Question: I would like get GA in my apps. I've tried to do this:
I used this Google Analytics SDK for iOS v3 (Beta)- <URL>
I've followed all the steps of the documentation.
also already tried <URL>

In my AppDelegate.h
'''
#import <UIKit/UIKit.h>
#import "GAI.h"
@interface AppDelegate : UIResponder <UIApplicationDelegate>
@property(nonatomic, strong) id<GAITracker> tracker;
@property (strong, nonatomic) UIWindow *window;
@end
'''
In my AppDelegate.m
'''
#import "AppDelegate.h"
#import "GAI.h"
@implementation AppDelegate
- (BOOL)application:(UIApplication *)application didFinishLaunchingWithOptions:(NSDictionary *)launchOptions
{
[GAI sharedInstance].trackUncaughtExceptions = YES;
// Optional: set Google Analytics dispatch interval to e.g. 20 seconds.
[GAI sharedInstance].dispatchInterval = 20;
// Optional: set Logger to VERBOSE for debug information.
[[[GAI sharedInstance] logger] setLogLevel:kGAILogLevelVerbose];
// Initialize tracker.
id<GAITracker> tracker = [[GAI sharedInstance] trackerWithTrackingId:@"UA-47246605-1"];
[GAI sharedInstance].optOut = YES;
[GAI sharedInstance].trackUncaughtExceptions = YES;
[GAI sharedInstance].dispatchInterval = 0;
return YES;
}
'''
ViewController.h
'''
#import <UIKit/UIKit.h>
#import "GAI.h"
#import "GAITrackedViewController.h"
@interface ViewController : GAITrackedViewController
@end
'''
ViewController.m
'''
#import "ViewController.h"
#import "GAI.h"
@interface ViewController ()
@end
@implementation ViewController
- (void)viewDidLoad
{
[super viewDidLoad];
self.screenName = @"Home Screen";
}
'''
Link for my project test:<URL>
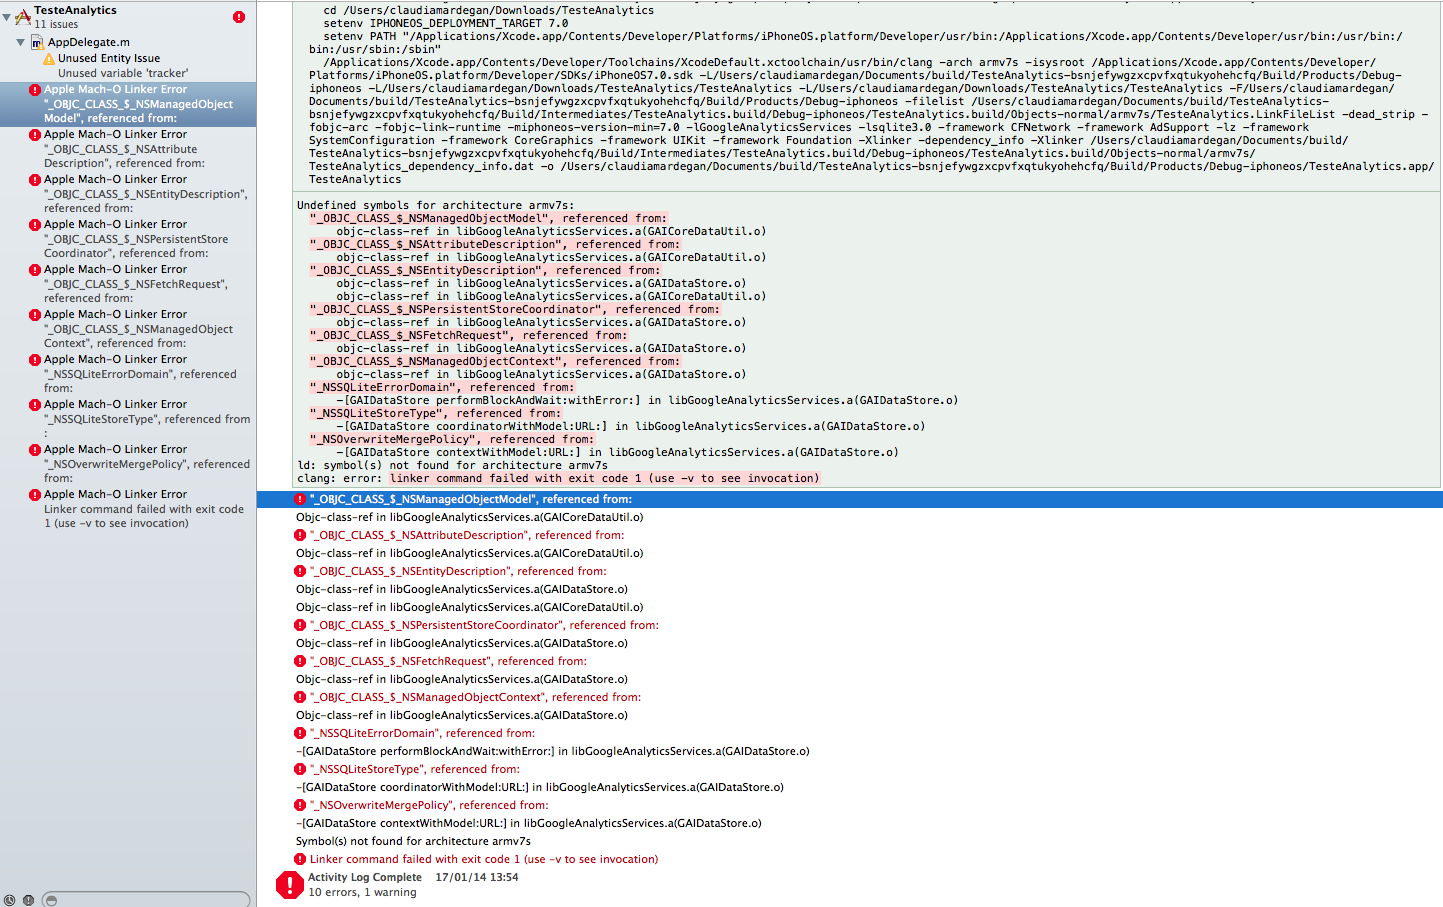
Answer: Google Analytics uses the CoreData.framework, and the linker can't find it. (NSManagedEntity, NSManagedContext, etc are CoreData classes)
Did you add the framework to your project?